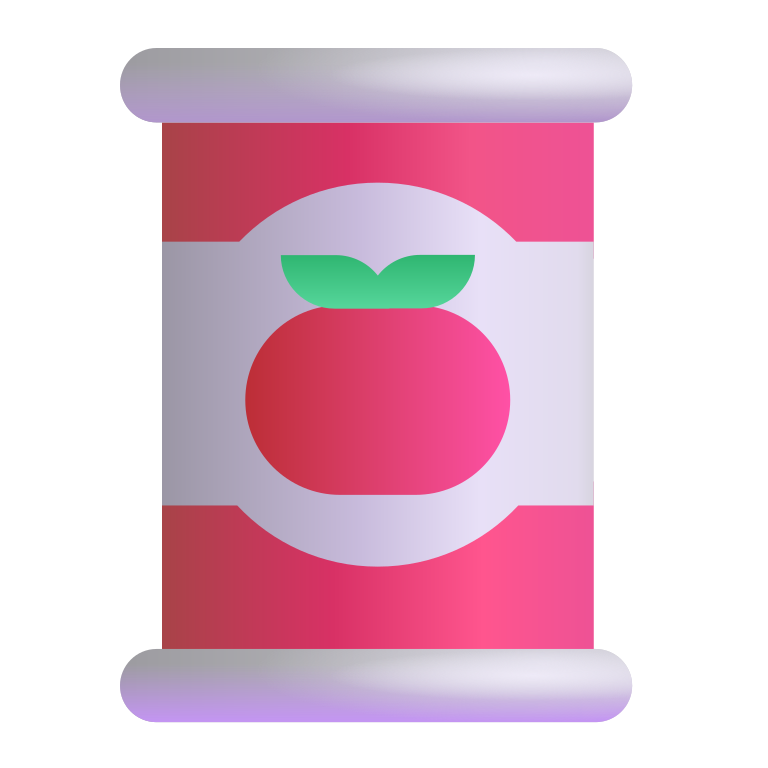
canned food color